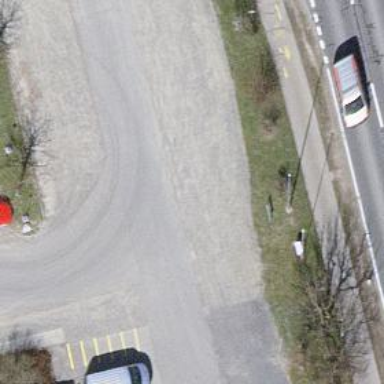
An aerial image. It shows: Parking aisle designated as service road.